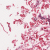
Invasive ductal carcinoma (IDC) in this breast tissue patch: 0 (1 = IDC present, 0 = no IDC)